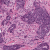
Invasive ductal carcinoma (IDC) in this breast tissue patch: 1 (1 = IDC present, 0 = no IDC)